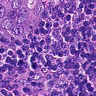
Metastatic tissue present: yes